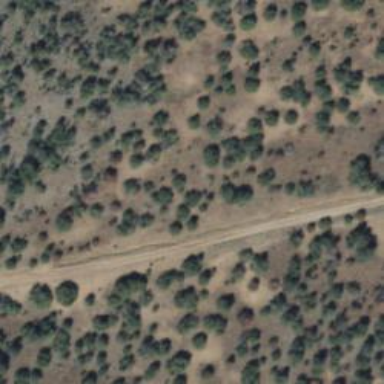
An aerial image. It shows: Patch of scrub vegetation.